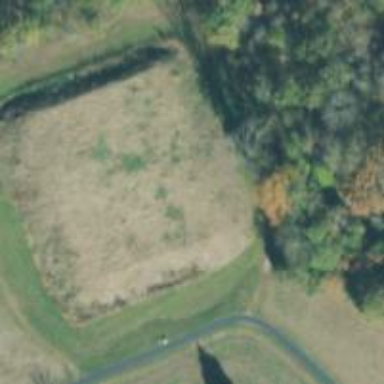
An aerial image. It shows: Archaeological site with historical significance.